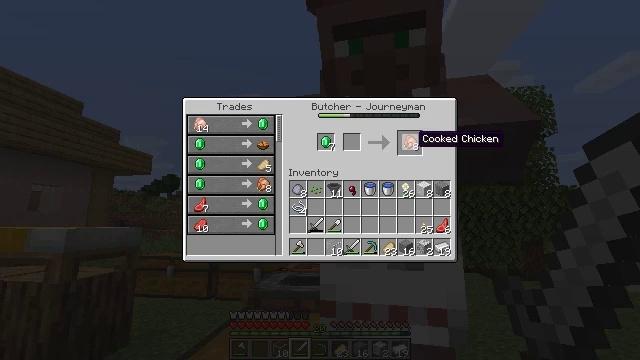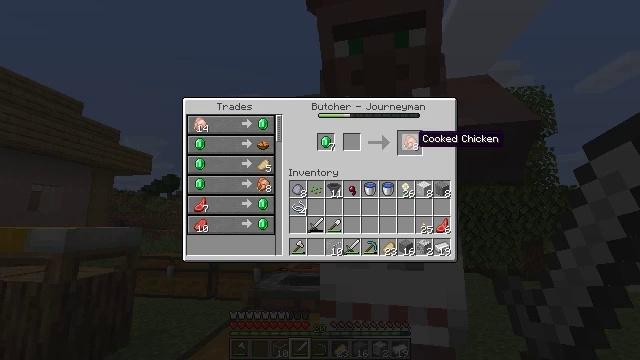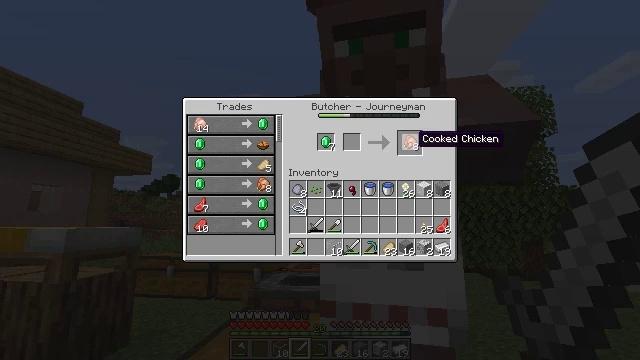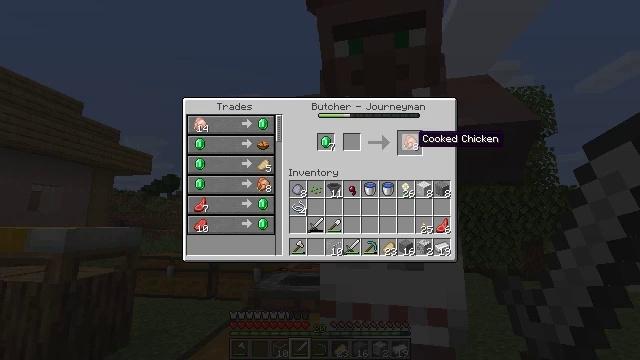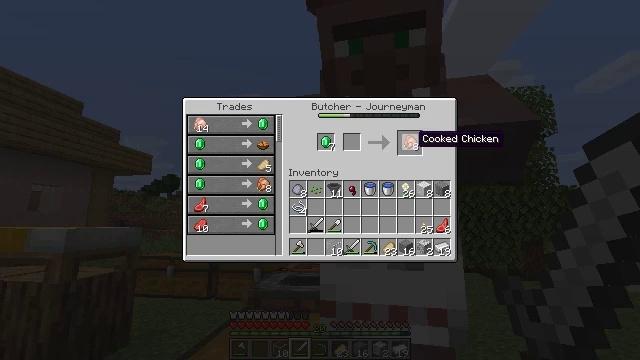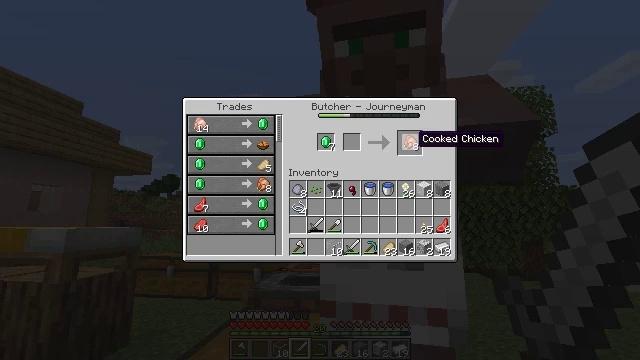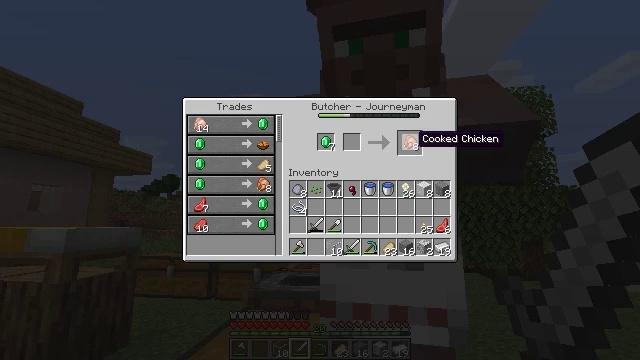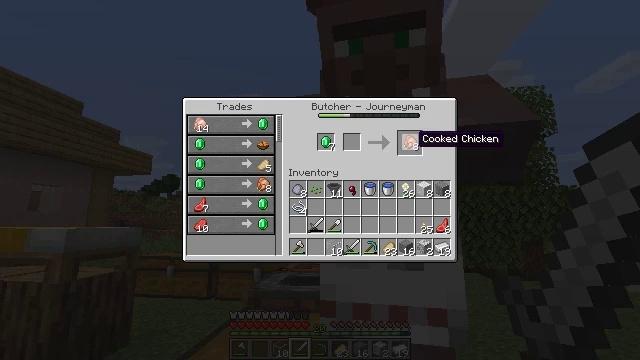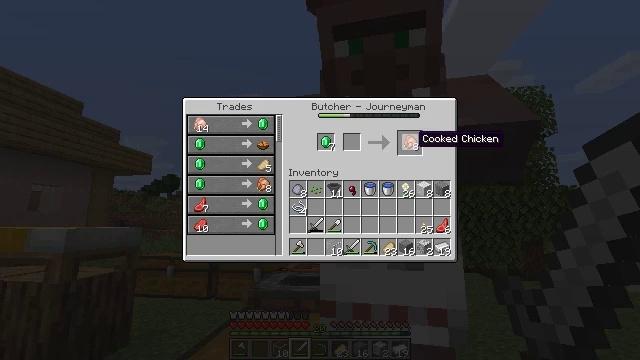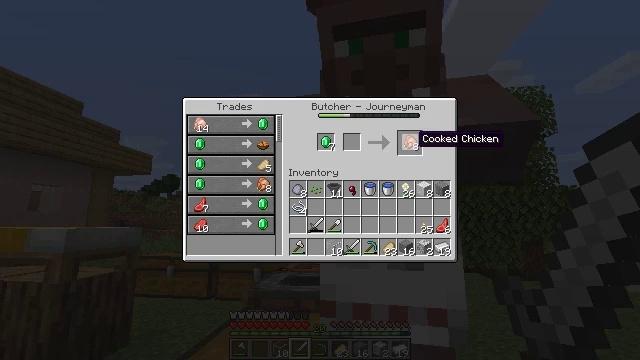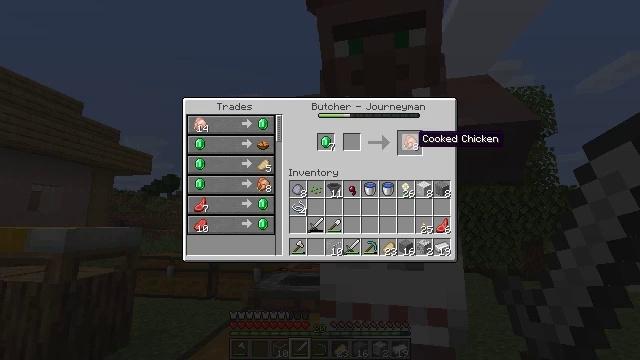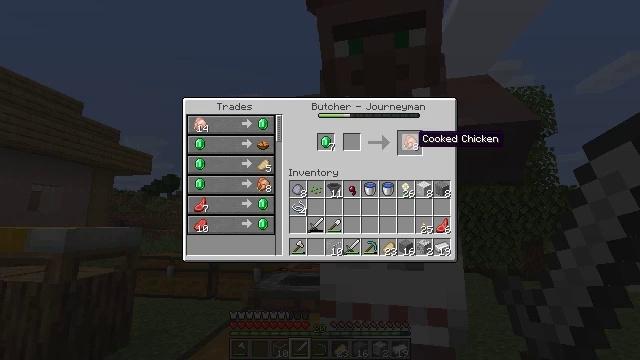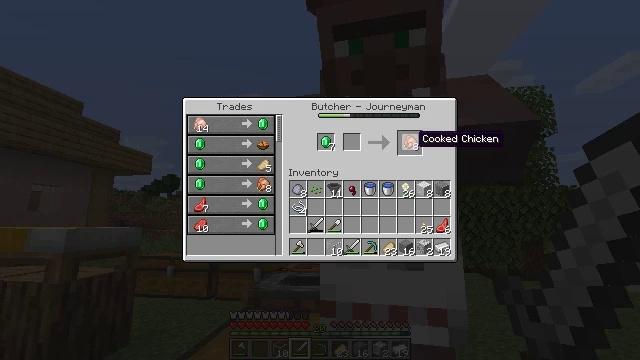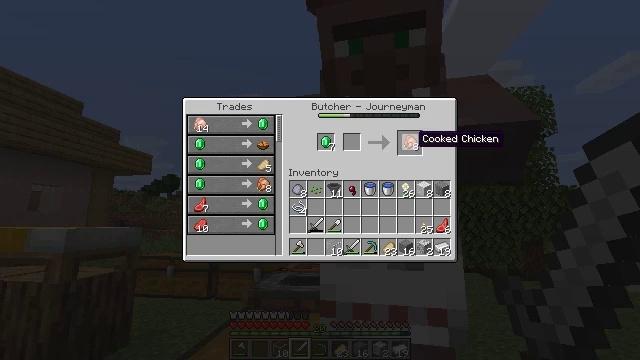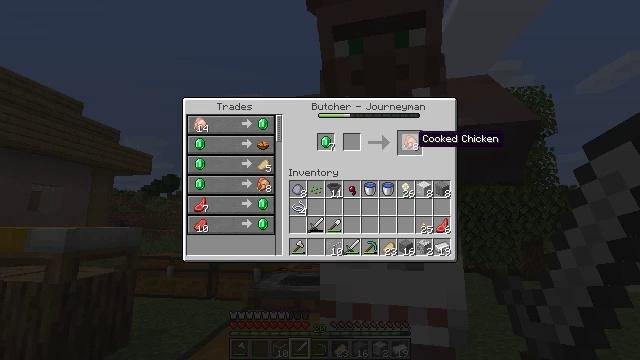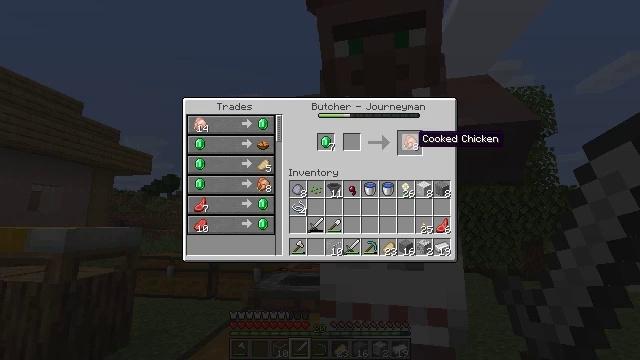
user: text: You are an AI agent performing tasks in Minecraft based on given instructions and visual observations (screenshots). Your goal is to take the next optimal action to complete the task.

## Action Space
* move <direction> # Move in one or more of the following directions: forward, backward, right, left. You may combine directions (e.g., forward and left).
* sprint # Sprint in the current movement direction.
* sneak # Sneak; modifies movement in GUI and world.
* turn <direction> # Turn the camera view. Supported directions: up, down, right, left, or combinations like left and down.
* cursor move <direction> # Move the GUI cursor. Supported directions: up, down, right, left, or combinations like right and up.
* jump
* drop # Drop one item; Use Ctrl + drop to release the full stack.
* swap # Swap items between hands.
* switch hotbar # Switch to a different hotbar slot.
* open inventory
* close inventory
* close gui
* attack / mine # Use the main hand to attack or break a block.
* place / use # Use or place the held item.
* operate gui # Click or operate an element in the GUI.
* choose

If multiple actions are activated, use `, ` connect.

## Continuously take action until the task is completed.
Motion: motion action
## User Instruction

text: Collect the dark oak fence by breaking it.
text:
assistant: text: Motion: no_op
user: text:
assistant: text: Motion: no_op
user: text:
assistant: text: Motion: no_op
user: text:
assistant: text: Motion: no_op
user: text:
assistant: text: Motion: no_op
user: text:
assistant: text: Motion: no_op
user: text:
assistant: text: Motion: no_op
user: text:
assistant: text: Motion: no_op
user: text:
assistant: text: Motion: no_op
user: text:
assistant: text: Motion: no_op
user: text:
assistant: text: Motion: no_op
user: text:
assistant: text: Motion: no_op
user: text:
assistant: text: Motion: no_op
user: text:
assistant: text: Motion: no_op
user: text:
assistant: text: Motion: no_op
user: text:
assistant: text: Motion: no_op
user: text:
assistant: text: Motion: no_op
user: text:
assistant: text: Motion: no_op
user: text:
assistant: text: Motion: no_op
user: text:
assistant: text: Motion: turn right
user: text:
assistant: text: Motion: turn right and down
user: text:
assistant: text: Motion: turn right and down
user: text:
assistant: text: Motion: turn right and down
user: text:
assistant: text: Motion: turn right and down
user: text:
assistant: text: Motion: turn right and down
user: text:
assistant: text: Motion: turn right
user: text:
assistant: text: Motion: no_op
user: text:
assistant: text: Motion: no_op
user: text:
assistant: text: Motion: turn down
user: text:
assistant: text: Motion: move forward, turn left